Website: bh-photo
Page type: customer-info-address
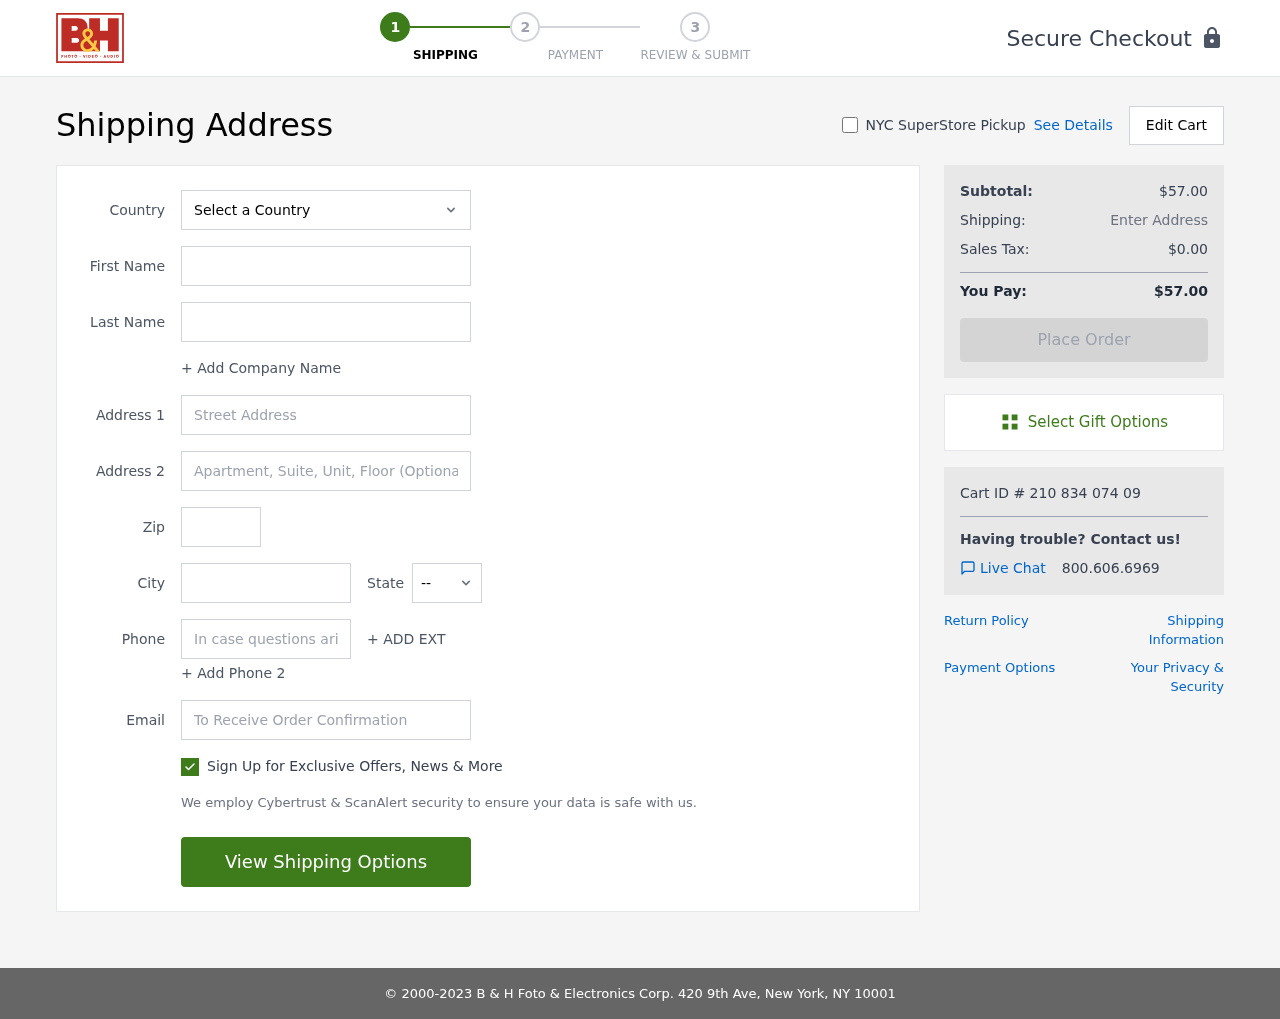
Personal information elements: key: PII_CITY
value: Jeremychester
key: PII_COUNTRY
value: United States
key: PII_EMAIL
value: john_munoz@yahoo.com
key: PII_FIRSTNAME
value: John
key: PII_LASTNAME
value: Munoz
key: PII_PHONE
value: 8178660710
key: PII_POSTCODE
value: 60632
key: PII_STATE_ABBR
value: AK
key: PII_STREET
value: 9692 Michelle Drives
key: PII_STREET2
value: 059 Gordon Mountains
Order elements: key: ORDER_SUBTOTAL
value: $57.00
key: ORDER_TAX
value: $0.00
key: ORDER_TOTAL
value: $57.00
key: ORDER_ID
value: Cart ID # 210 834 074 09